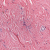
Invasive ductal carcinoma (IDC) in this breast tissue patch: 0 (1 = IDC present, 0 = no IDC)